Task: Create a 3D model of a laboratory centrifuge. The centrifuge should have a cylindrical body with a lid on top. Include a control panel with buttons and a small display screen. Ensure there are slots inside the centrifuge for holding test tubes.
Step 396:
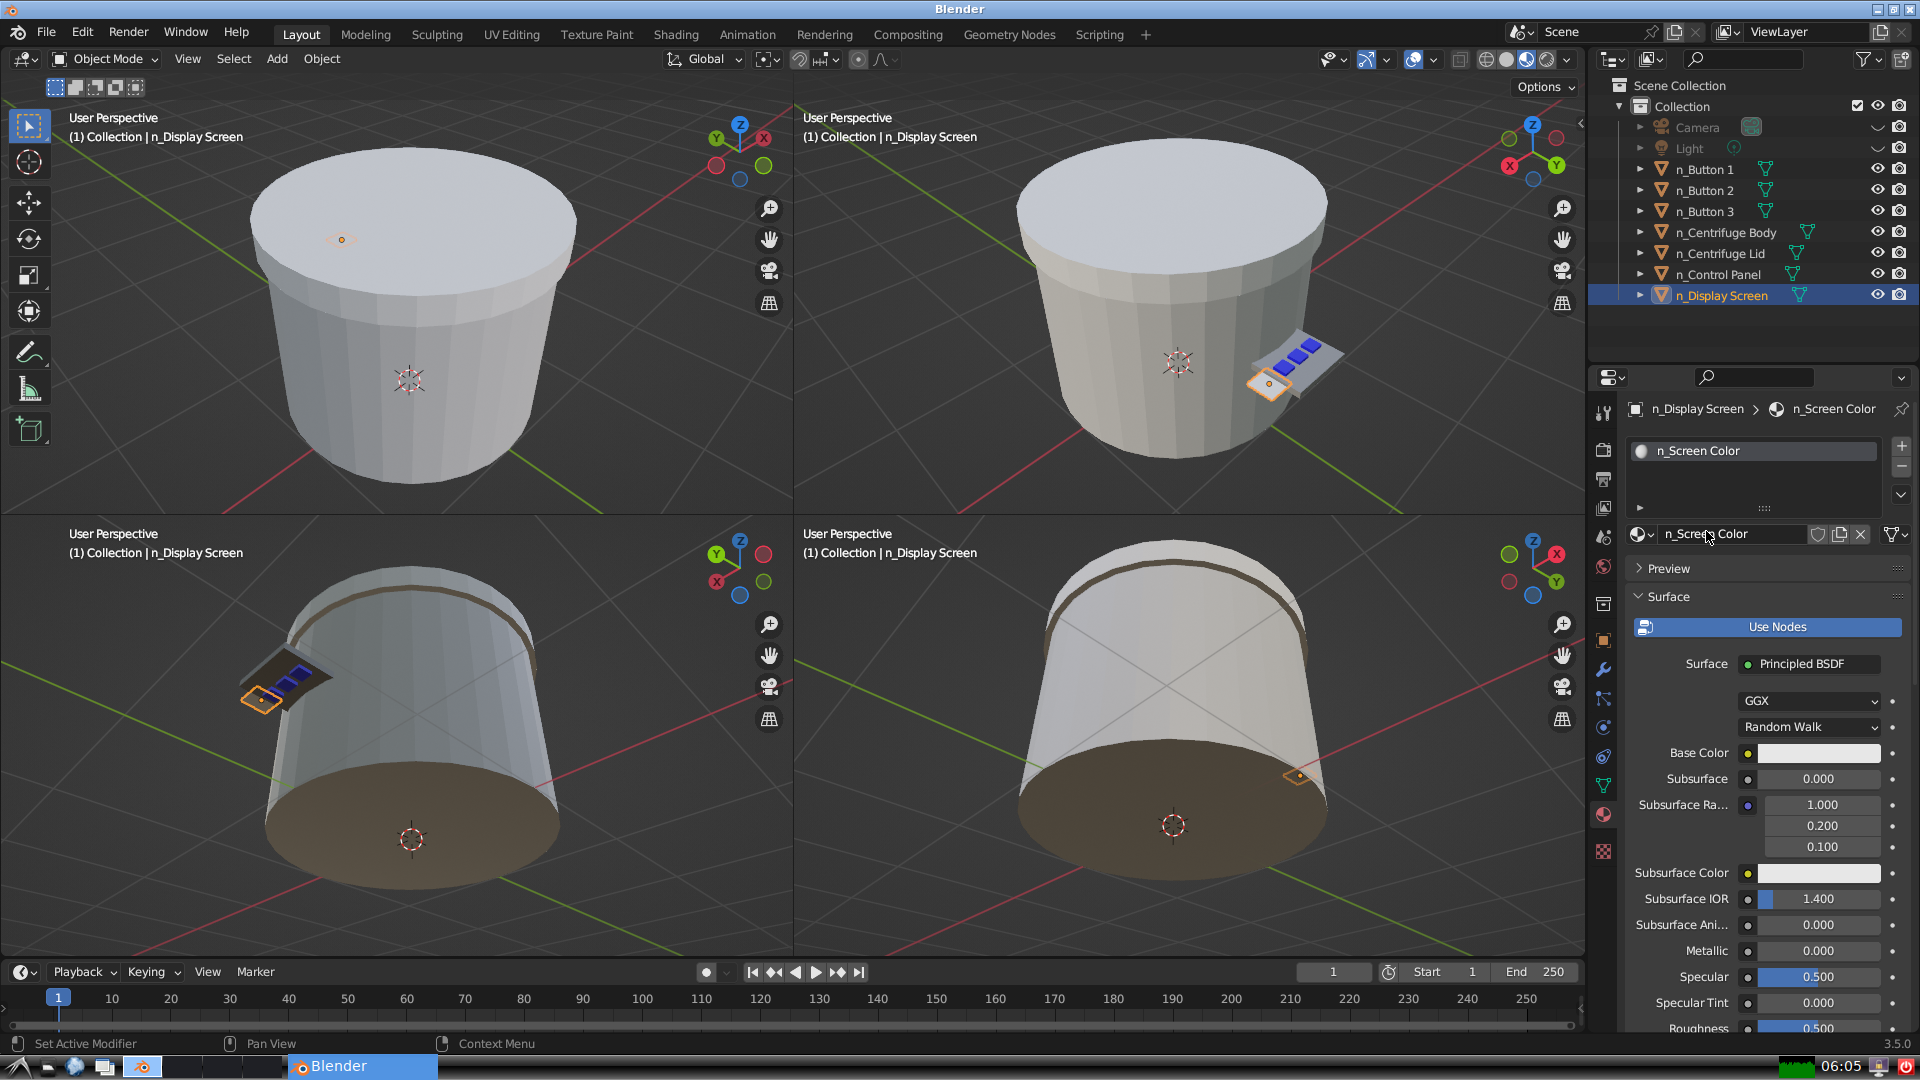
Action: {"mouse_move": [1816, 750]}